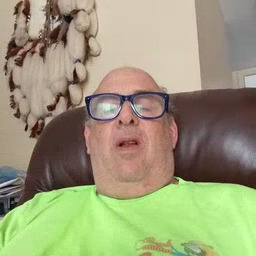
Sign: jeans